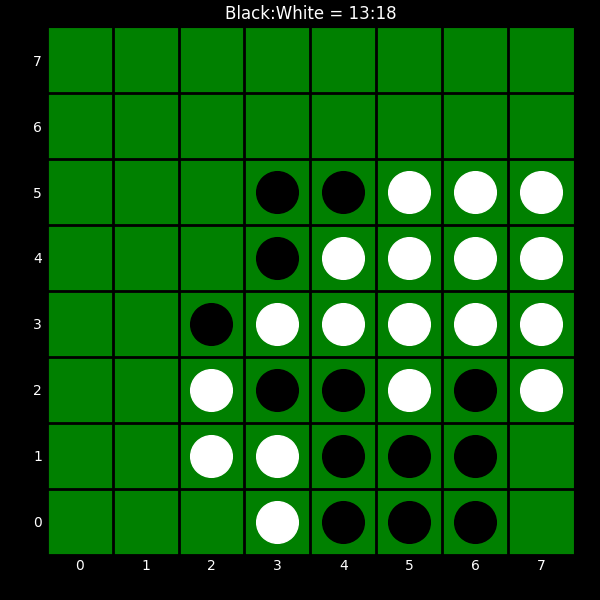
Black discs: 13
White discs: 18